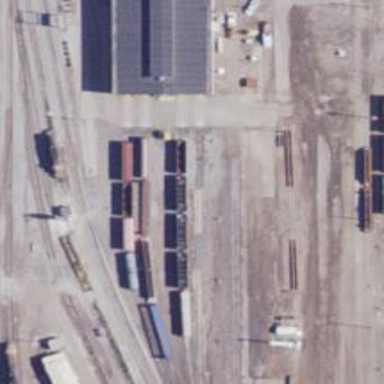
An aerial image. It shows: Railway yard used for servicing trains.